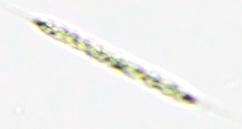
Label: Rhizosolenia